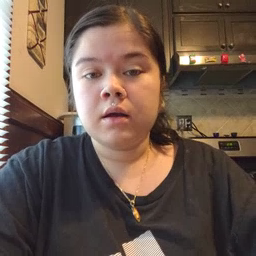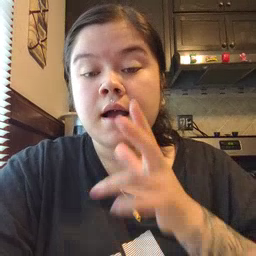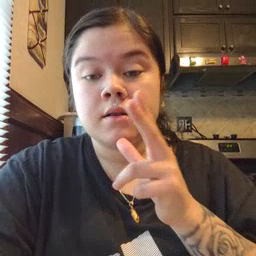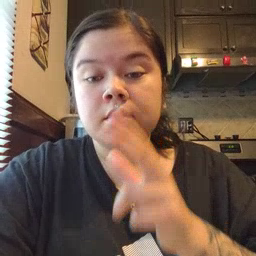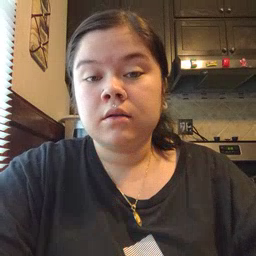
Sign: hen